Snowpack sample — Rabbit Ears Pass, Jackson County, Colorado, USA (12/17/25, 1:08 PM MST)
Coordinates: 40.387, -106.625
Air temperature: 34 °F
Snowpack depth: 46 cm
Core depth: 40 cm
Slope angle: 6°, slope face: 165°
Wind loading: medium
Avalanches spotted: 0
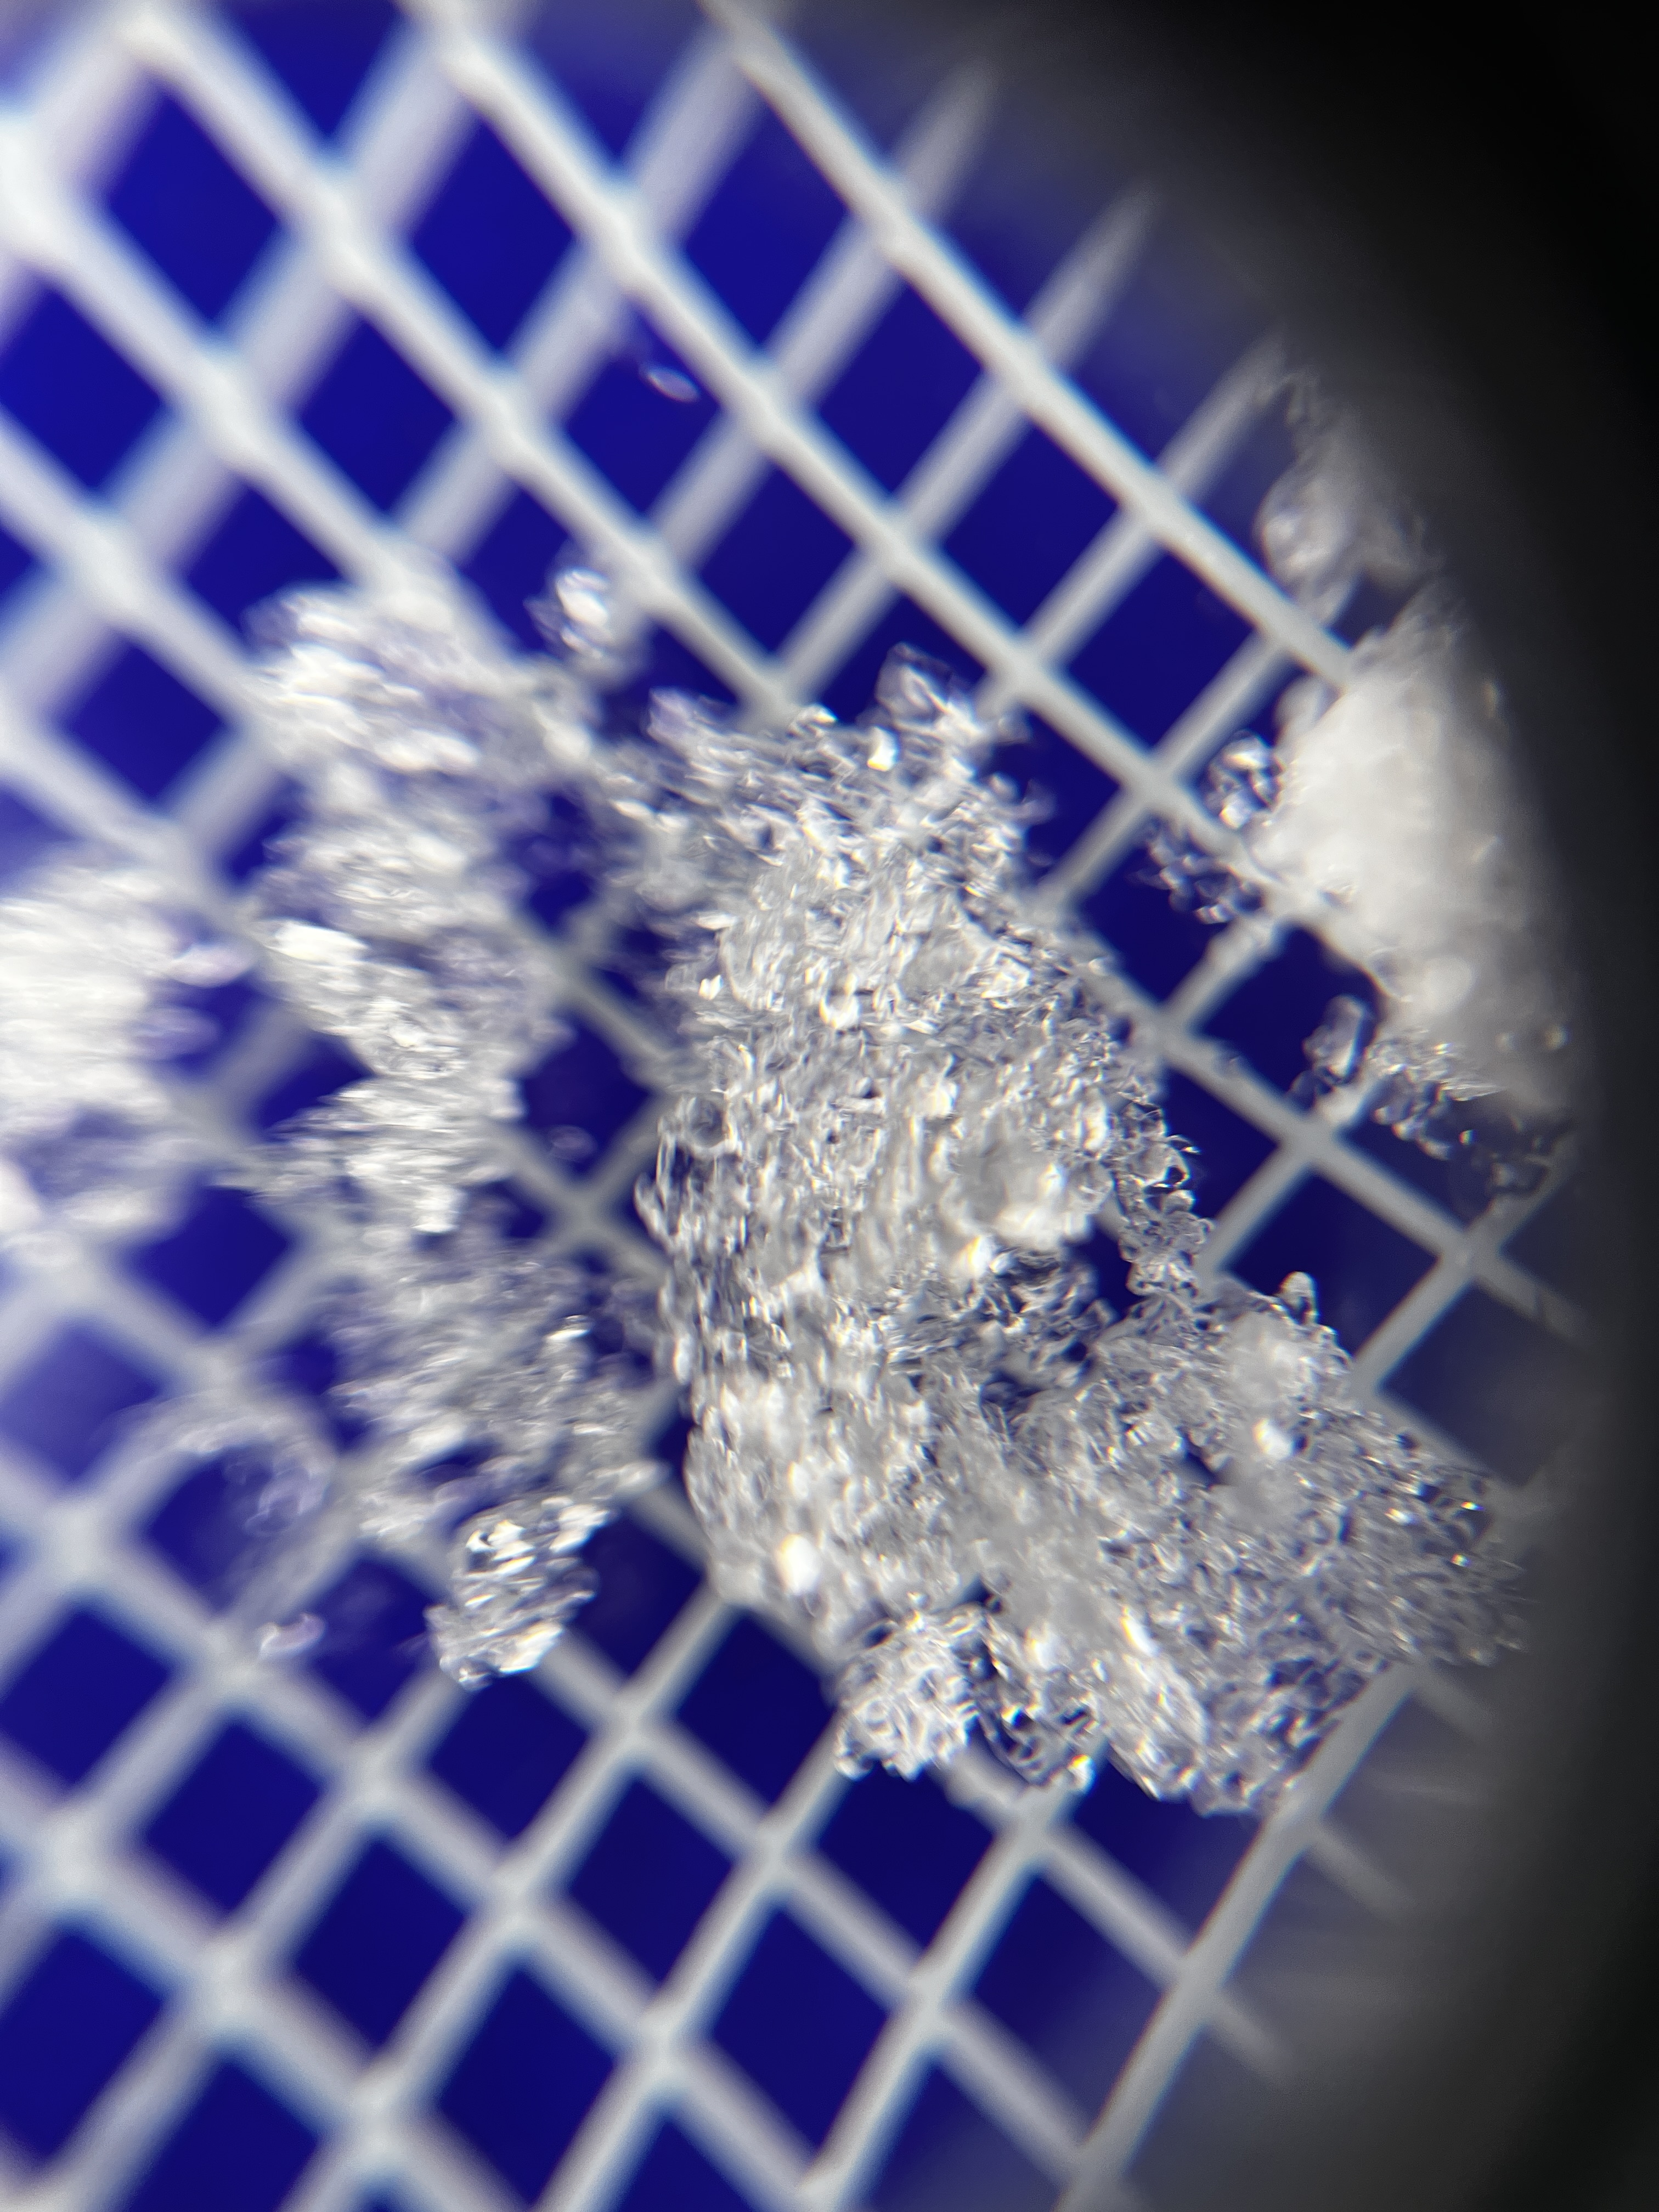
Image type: magnified_profile
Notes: No avalanches spotted nearby, although collected in a meadowy area with minimal risk on this face of the pass.